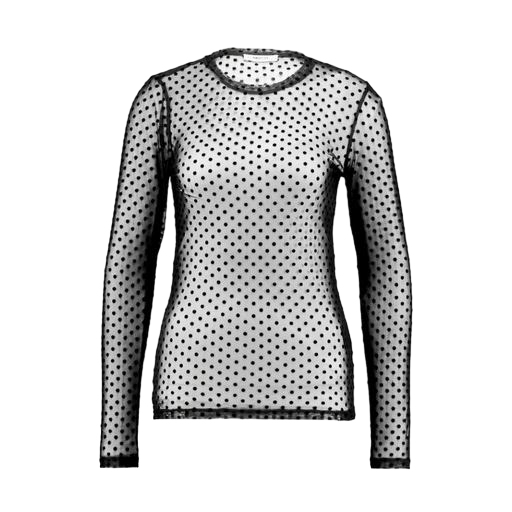
black long-sleeved polka-dot print, long sleeved sheer t-shirt, long-sleeve top, white background